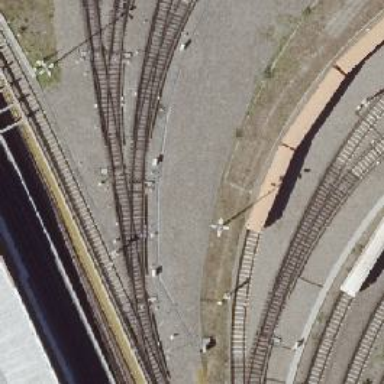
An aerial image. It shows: Yard with electrified top rail.